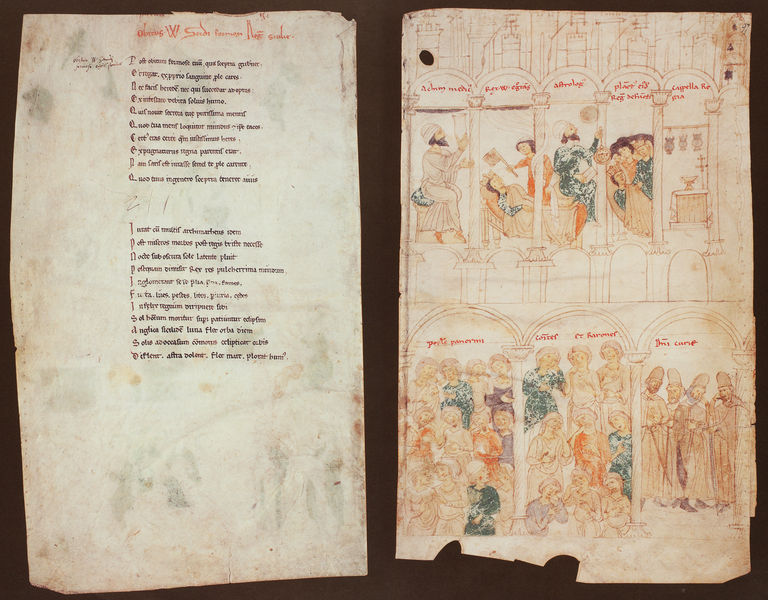
Titel: Liber ad honorem Augusti sive de rebus Siculis/ Buch zu Ehren des Kaisers Augustus oder über die Angelegenheiten Siziliens
Künstler: Pietro da Eboli
Institution: Bern, Burgbibliothek
Schlagwörter: blau, mann, frauen, menschen, stadt, frau, männer, schwarz, säulen, gebäude, haus, rot, gelage, mord, tod, kirche, schrift, bilder, papier, bogen, fahne, rundbogen, bischof, könig, bett, liegend, bögen, buch, orient, seite, text, altar, arkaden, buchseite, seiten, weihrauch, mitra, heilige, buchseiten, beil, turban, szenen, arabien, handschrift, säulengang, buchmalerei, bader, altertum, behandlung, säulengnang